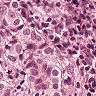
Metastatic tissue present: yes